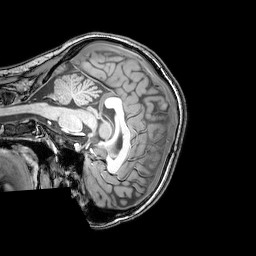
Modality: T1w
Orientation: sagittal
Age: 26
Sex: female
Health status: healthy
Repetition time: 0.081 s
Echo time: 0.037 s